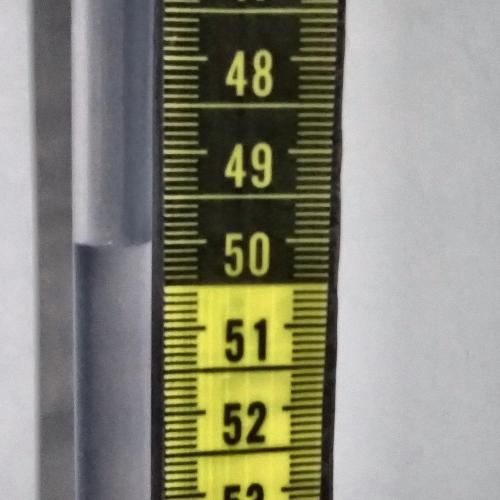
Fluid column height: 50.0 cm